Question: My following question builds on the solution proposed by @jbaums on this post: <URL>
For the purpose of reproducing the example, I have a raster dataset of distances to the nearest coastline:
'''
library(rasterVis); library(raster); library(maptools)
data(wrld_simpl)
# Create a raster template for rasterizing the polys.
r <- raster(xmn=-180, xmx=180, ymn=-90, ymx=90, res=1)
# Rasterize and set land pixels to NA
r2 <- rasterize(wrld_simpl, r, 1)
r3 <- mask(is.na(r2), r2, maskvalue=1, updatevalue=NA)
# Calculate distance to nearest non-NA pixel
d <- distance(r3) # if claculating distances on land instead of ocean: d <- distance(r3)
# Optionally set non-land pixels to NA (otherwise values are "distance to non-land")
d <- d*r2
levelplot(d/1000, margin=FALSE, at=seq(0, maxValue(d)/1000, length=100),colorkey=list(height=0.6), main='Distance to coast (km)')
'''
The data looks like this:

From here, I need to subset the distance raster (d), or create a new raster, that only contains cells for which the distance to coastline is less than 200 km. I have tried using getValues() to identify the cells for which the value <= 200 (as show below), but so far without success. Can anyone help? Am I on the right track?
'''
#vector of desired cell numbers
my.pts <- which(getValues(d) <= 200)
# create raster the same size as d filled with NAs
bar <- raster(ncols=ncol(d), nrows=nrow(d), res=res(d))
bar[] <- NA
# replace the values with those in d
bar[my.pts] <- d[my.pts]
'''
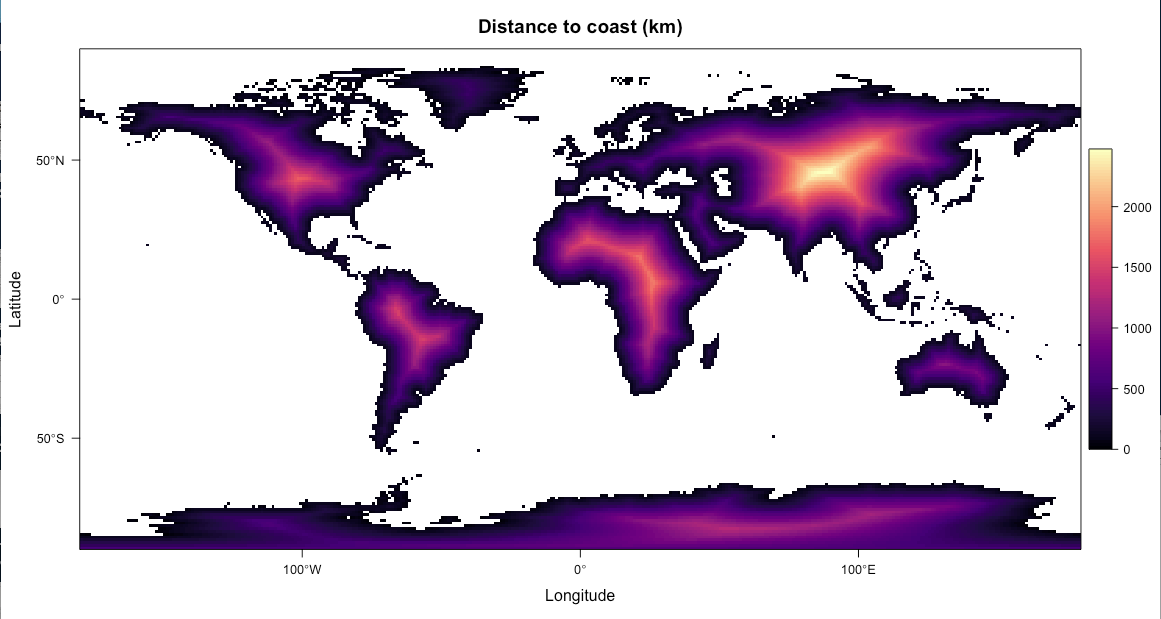
Answer: I think this is what you are looking for, you can treat a raster like a matrix here right after you 'd <- d*r2' line:
'''
d[d>=200000]<-NA
levelplot(d/1000, margin=FALSE, at=seq(0, maxValue(d)/1000, length=100),colorkey=list(height=0.6), main='Distance to coast (km)')
'''
(in case you forgot: the unit is in meters so the threshold should be 200000, not 200)